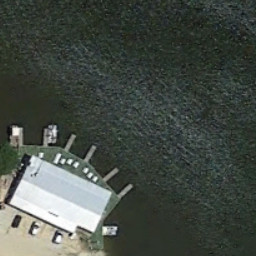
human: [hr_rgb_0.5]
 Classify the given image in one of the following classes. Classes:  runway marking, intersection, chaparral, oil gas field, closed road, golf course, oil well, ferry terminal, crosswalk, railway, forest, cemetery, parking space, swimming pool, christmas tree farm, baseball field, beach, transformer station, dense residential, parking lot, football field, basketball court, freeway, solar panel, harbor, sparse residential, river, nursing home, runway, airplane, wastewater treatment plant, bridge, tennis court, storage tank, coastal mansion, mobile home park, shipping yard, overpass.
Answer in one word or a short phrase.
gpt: ferry terminal